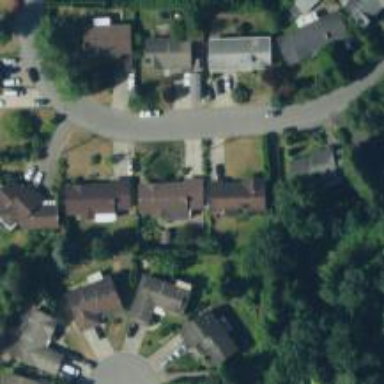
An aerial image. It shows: Detached building.